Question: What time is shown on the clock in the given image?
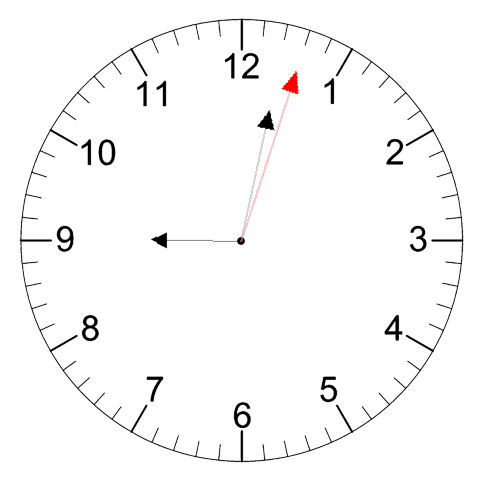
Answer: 09:02:03